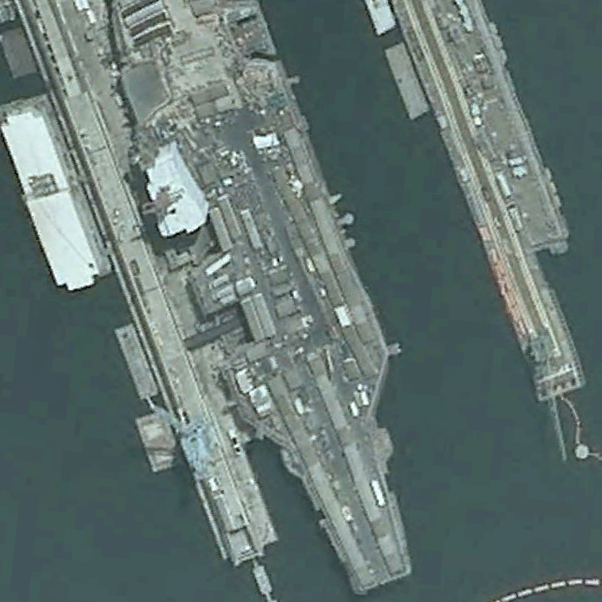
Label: aircraft_carrier